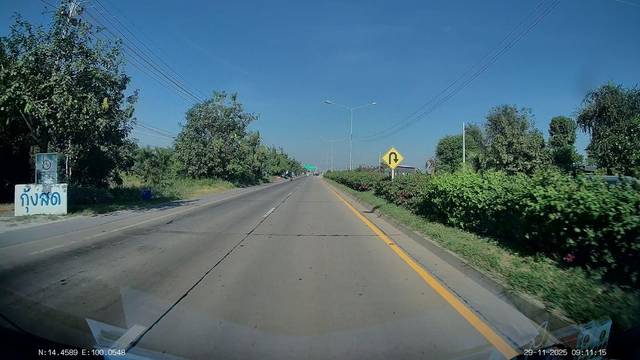
Region: Thailand
Coordinates: 14.459, 100.054